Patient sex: M
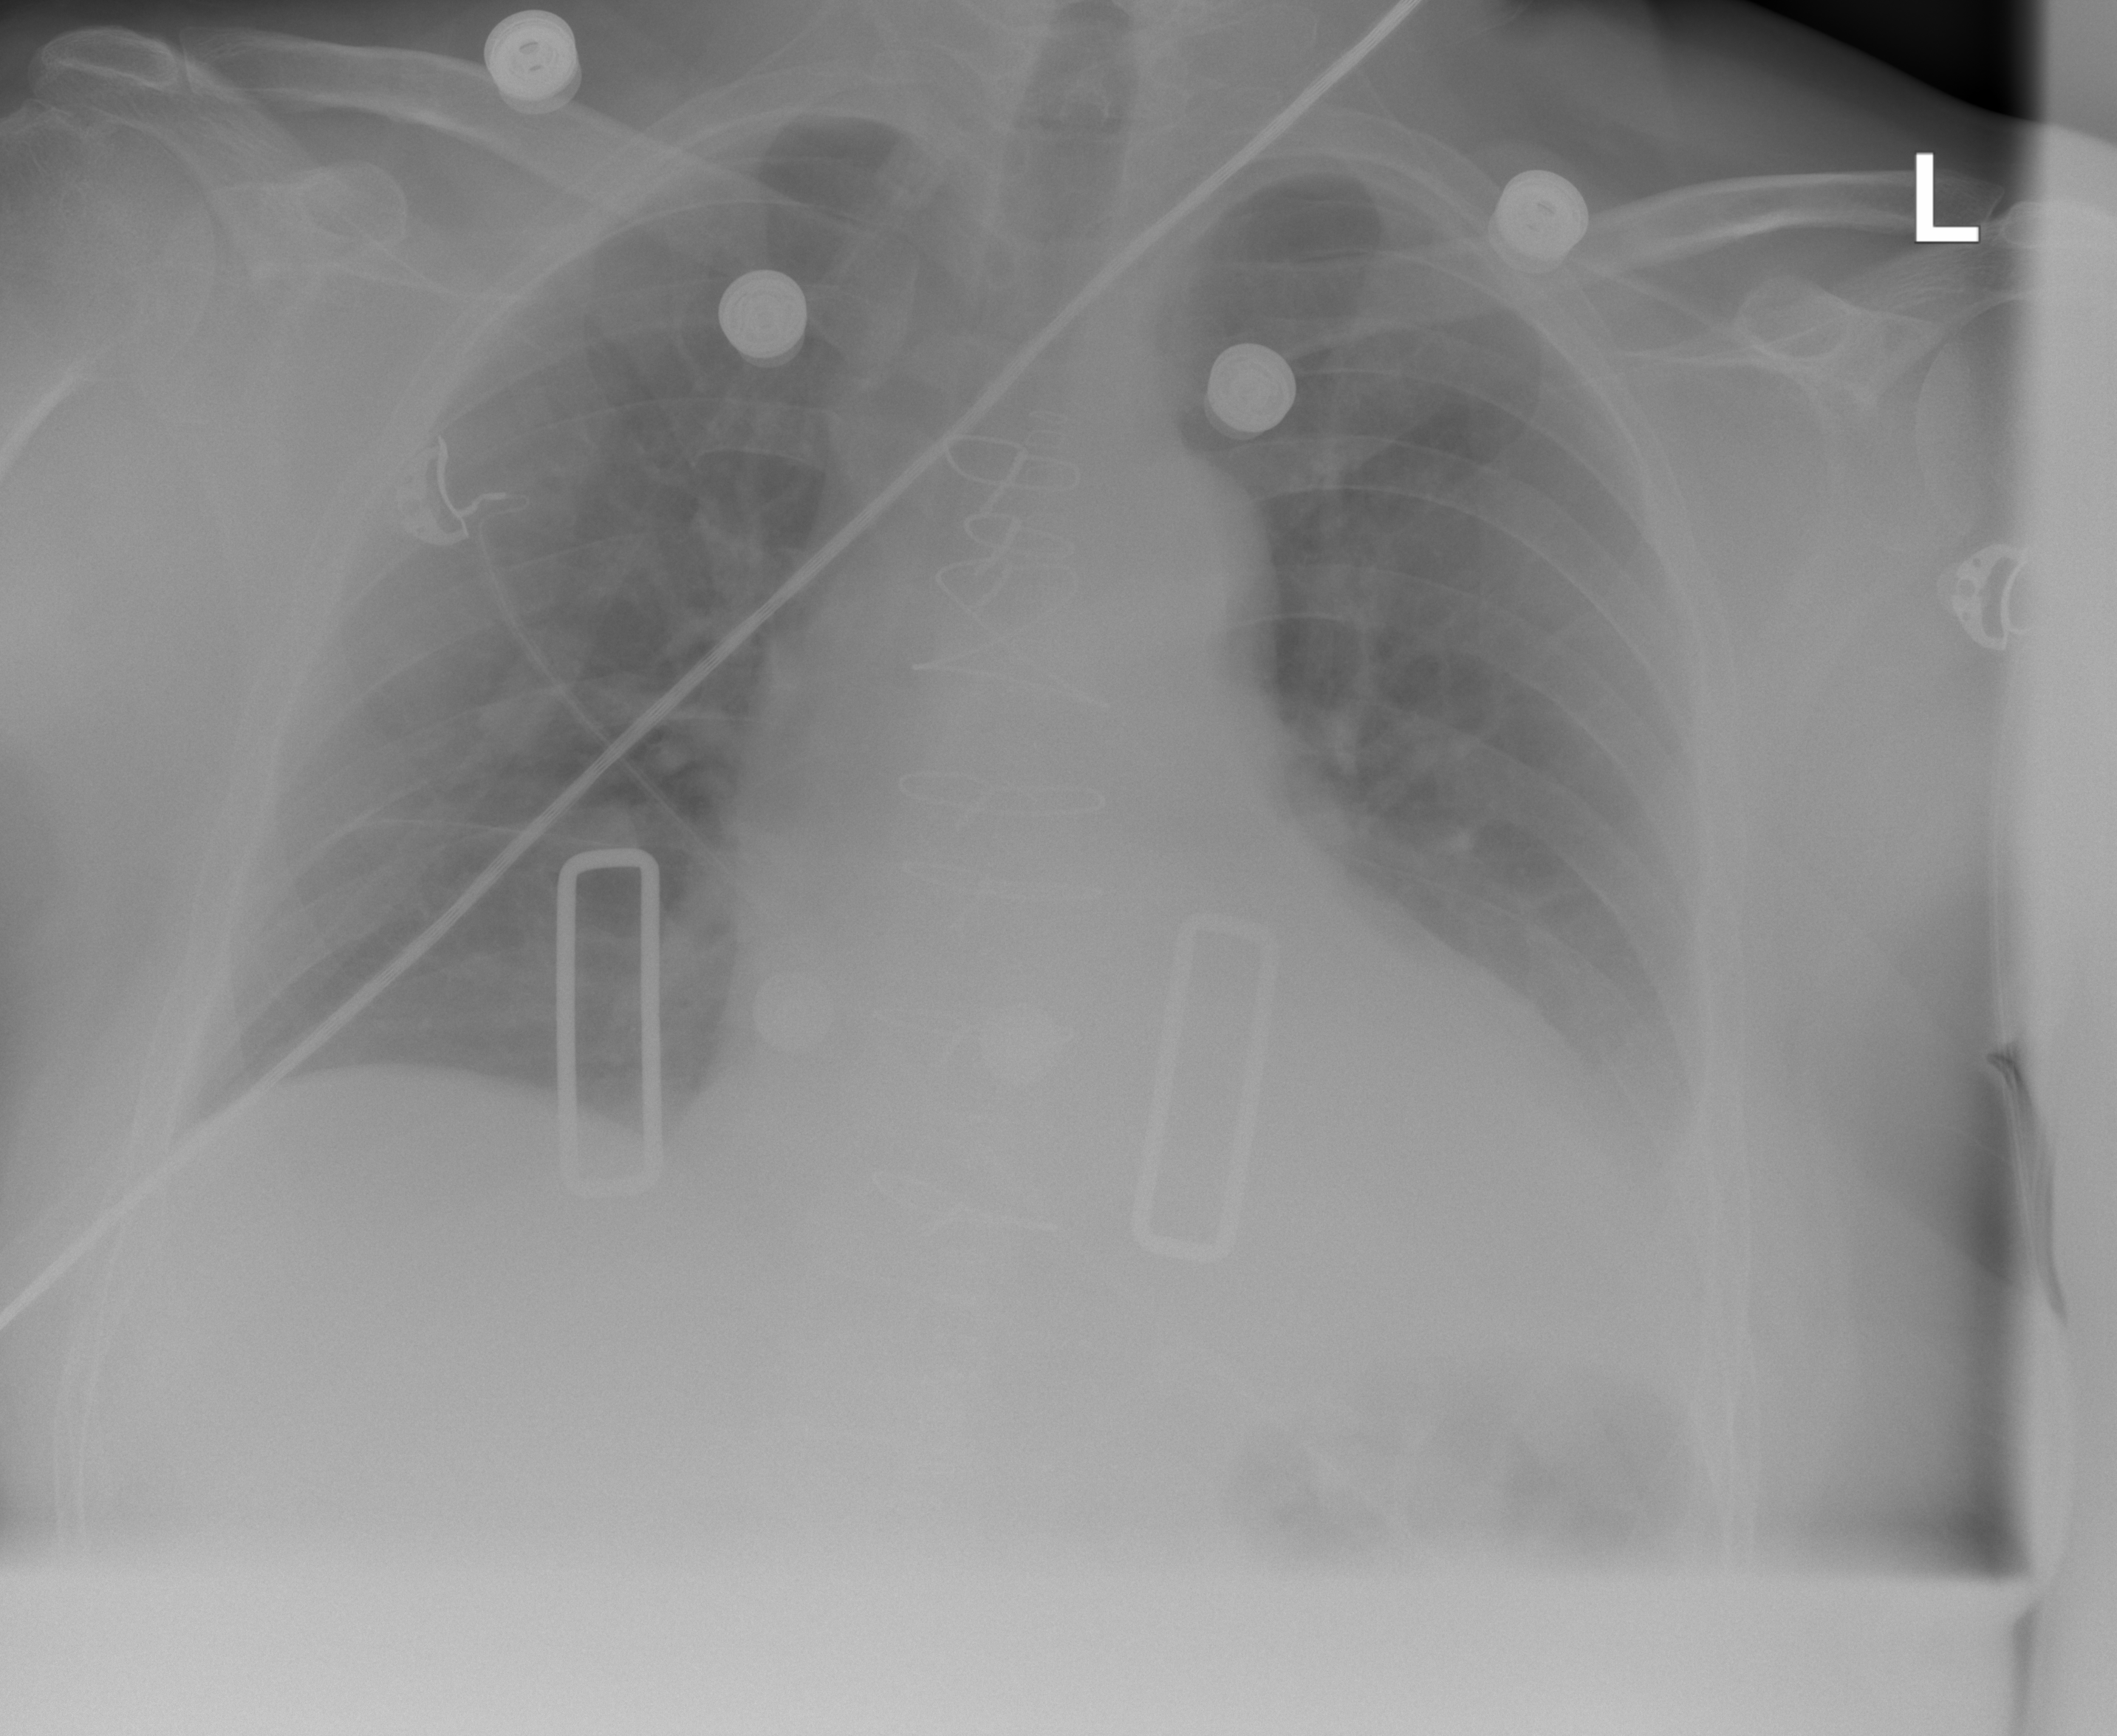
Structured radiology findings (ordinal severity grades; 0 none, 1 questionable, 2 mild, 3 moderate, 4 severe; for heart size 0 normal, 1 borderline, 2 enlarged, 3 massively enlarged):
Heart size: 2
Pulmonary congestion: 2
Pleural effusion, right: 0
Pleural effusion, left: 2
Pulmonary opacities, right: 0
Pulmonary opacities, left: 0
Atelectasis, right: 2
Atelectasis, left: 2